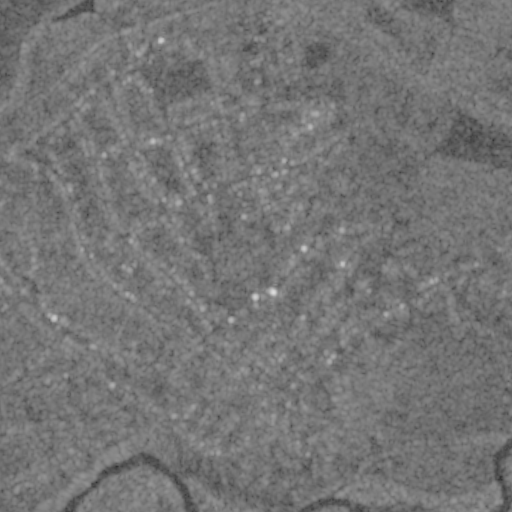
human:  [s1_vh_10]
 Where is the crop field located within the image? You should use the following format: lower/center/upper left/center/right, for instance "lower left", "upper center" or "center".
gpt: The crop field is located in the upper of the image.
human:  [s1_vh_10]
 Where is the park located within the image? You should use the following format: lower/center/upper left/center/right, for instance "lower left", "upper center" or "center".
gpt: The park is located in the center of the image.
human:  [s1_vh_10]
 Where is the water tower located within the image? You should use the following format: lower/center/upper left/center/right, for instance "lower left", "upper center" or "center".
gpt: The water tower is located in the center of the image.
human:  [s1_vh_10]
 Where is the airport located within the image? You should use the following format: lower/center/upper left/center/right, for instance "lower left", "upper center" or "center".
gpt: There is no airport in the image.

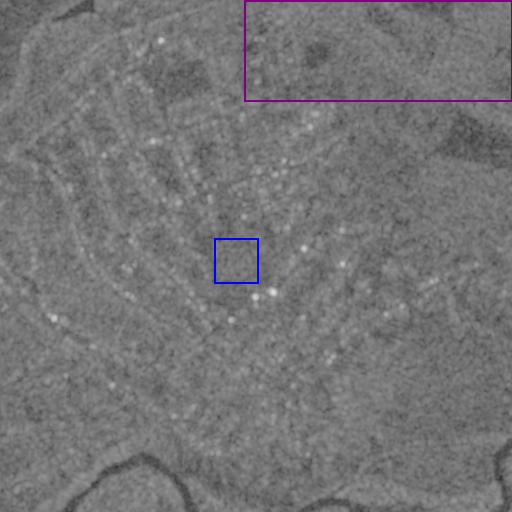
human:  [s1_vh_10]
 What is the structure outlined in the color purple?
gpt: The structure outlined in purple is a crop field.
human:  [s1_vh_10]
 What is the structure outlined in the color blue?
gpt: The structure outlined in blue is a park.
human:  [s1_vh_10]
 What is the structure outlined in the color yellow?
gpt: There is no yellow outline.